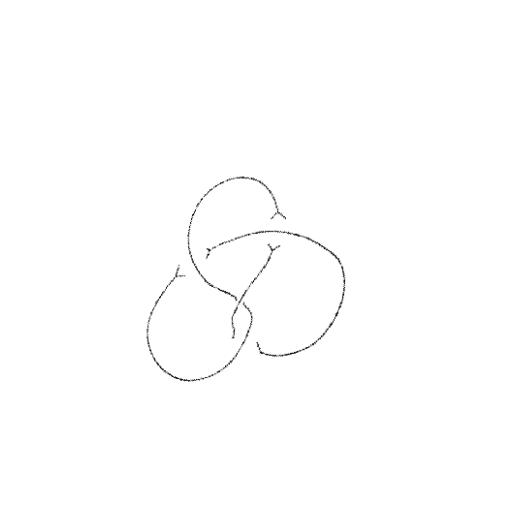
Crossing number: 4